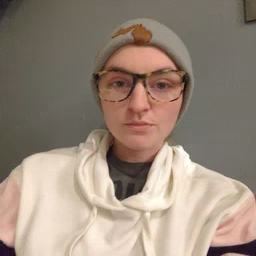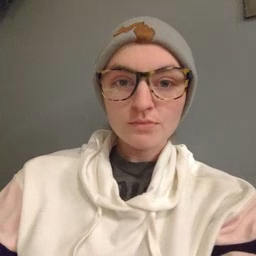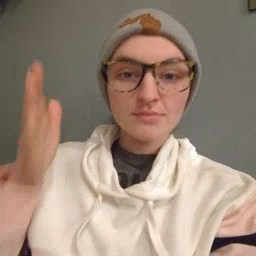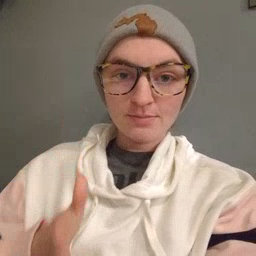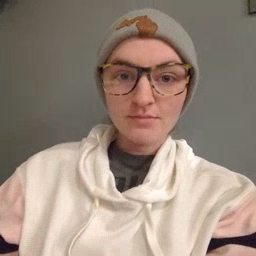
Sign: beside